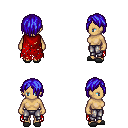
a pixel art fantasy rpg character, female body template, human, tanned skin, red tattered cape, metal pants, blue bangs hairstyle, gray slippers, four views (front, back, left, right), 2x2 character sprite sheet, small pixel art, hard edges, no anti-aliasing